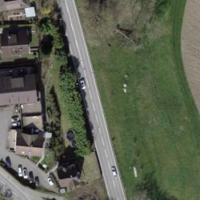
EUNIS habitat code: 25
Species observed at this site:
Ruspolia nitidula